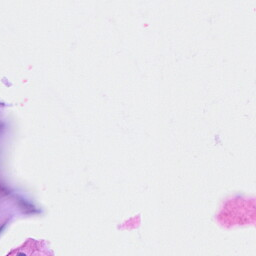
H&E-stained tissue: Breast